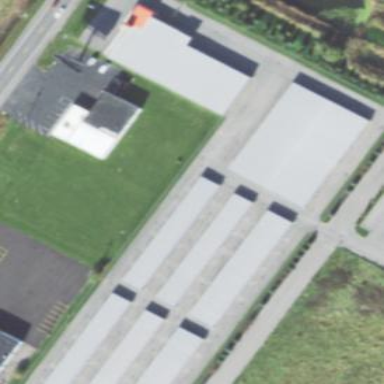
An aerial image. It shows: Storage rental shop.